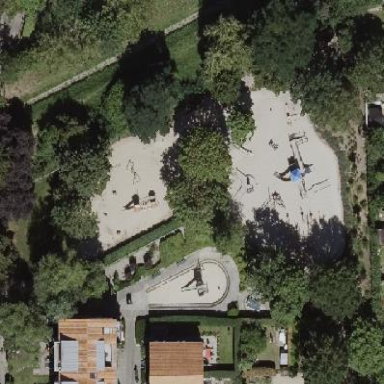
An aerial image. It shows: Playground area for leisure land.